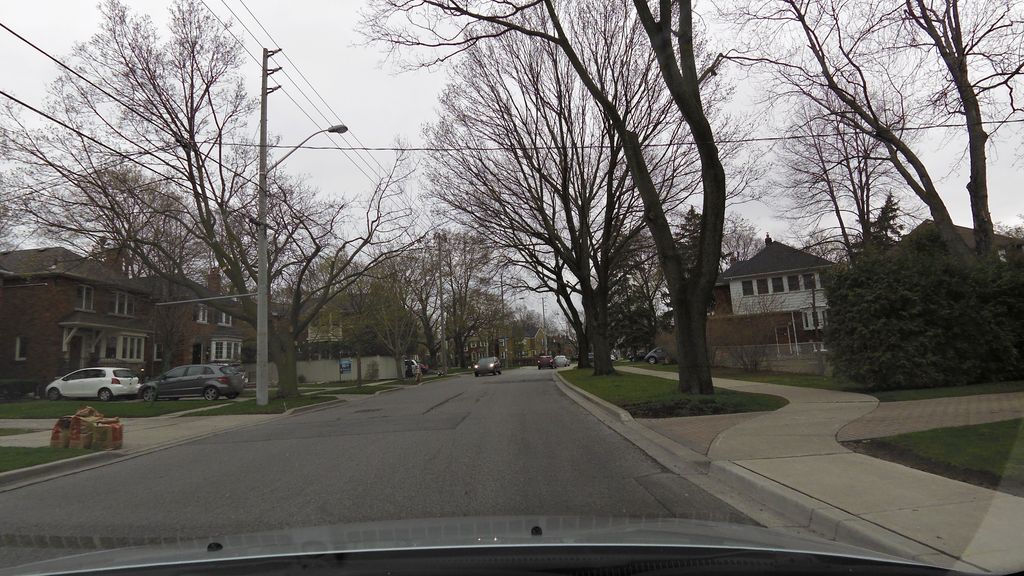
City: toronto